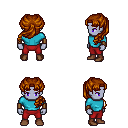
a pixel art fantasy rpg character, male body template, dark elf, purple skin, teal long-sleeve shirt, red pants, brunette princess hairstyle, leather bracers, brown shoes, four views (front, back, left, right), 2x2 character sprite sheet, small pixel art, hard edges, no anti-aliasing